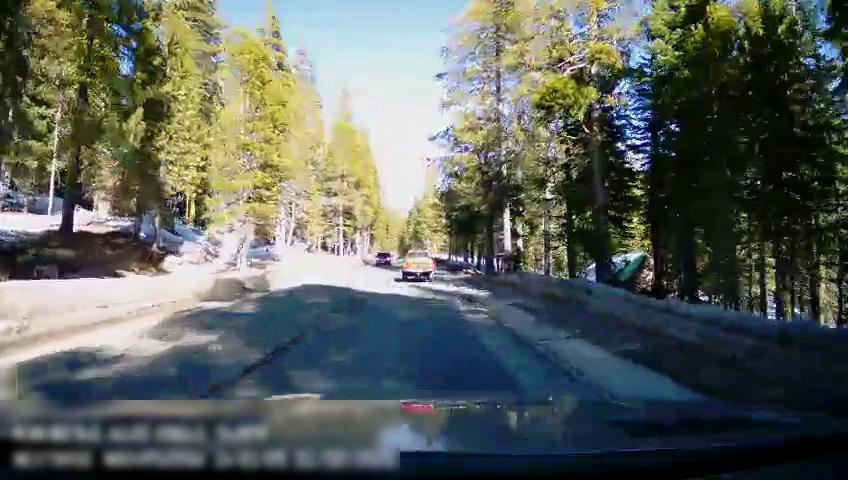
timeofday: Day
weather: Sunny
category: Drivable Space
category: Vehicles | SUV
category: Vehicles | Truck